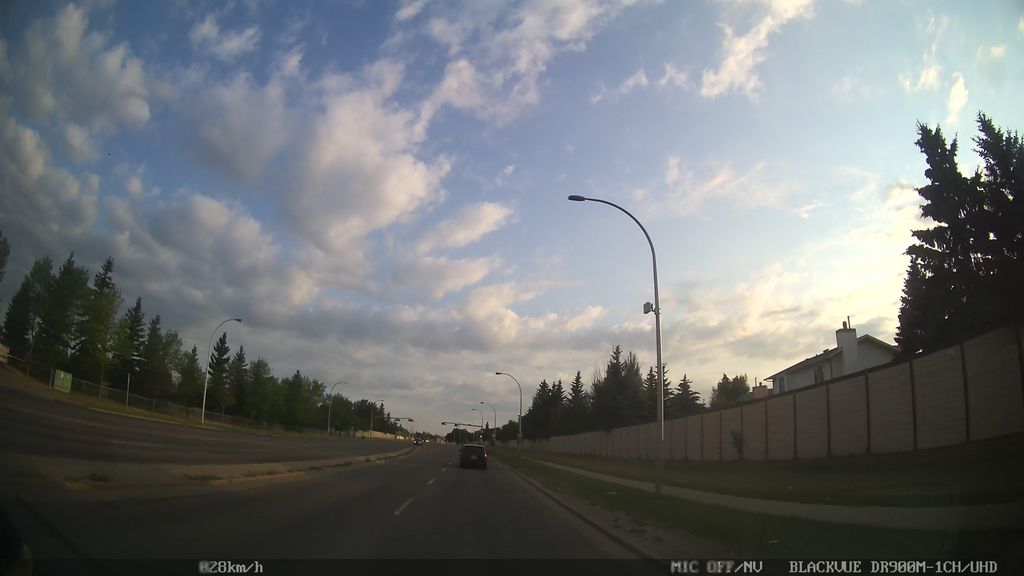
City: edmonton